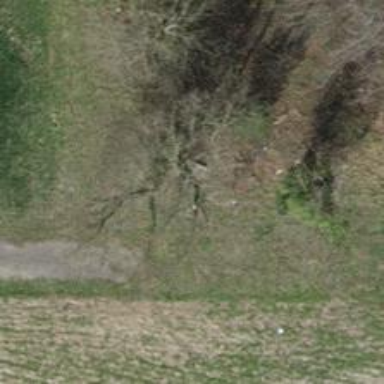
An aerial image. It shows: Brown bench.